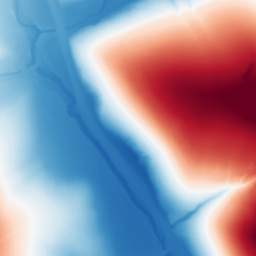
Category: trend_removal
Decomposition family: polynomial
Decomposition parameters: degree: 2
Upsampling method: sinc_blackman
Upsampling parameters: scale: 2
kernel_size: 16
Upsampling scale: 2